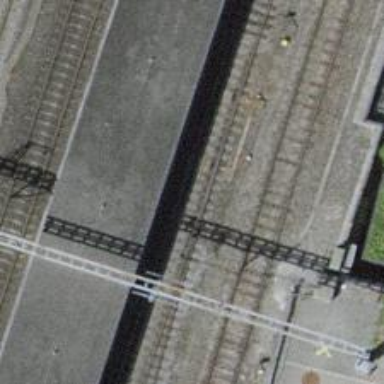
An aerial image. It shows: Railway switch.